Question: I have some problems with my excel VBA code, it does not work and yes, I do not know why...

I want to add each Record number once in a collection. My code looks like this:
'''
For i = 1 To lo.ListRows.Count
Count = 1
Do While recordList.Count >= Count
recordFound = False
If lo.ListColumns("Record").DataBodyRange.Rows(i) = recordList(Count) Then
recordFound = True
End If
If recordFound = False Then
recordList.Add (lo.ListColumns("Record").DataBodyRange.Rows(i))
End If
Count = Count + 1
Loop
Next
'''
What it does now, it returns empty collection...
Whould be great if you could help me guys!
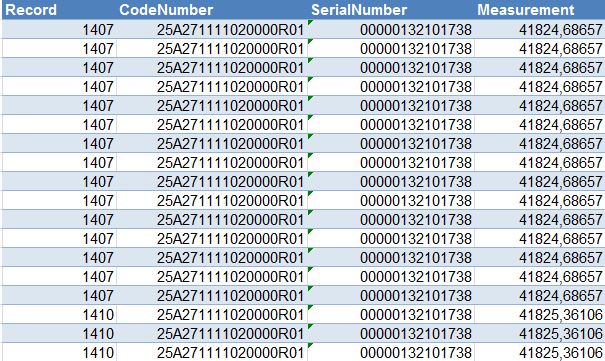
Answer: There is no real need to test the Collection to see if the item exists if you give it a key.
You can code something like:
'''
On Error Resume Next
For I = 1 To lo.ListRows.Count
With lo.ListColumns("Record").DataBodyRange.Rows(I)
RecordList.Add Item:=.Value, Key:=CStr(.Value)
End With
Next I
On Error GoTo 0
'''
Adding an item with the same key will cause the operation to be rejected. If you are concerned about other errors than the duplicate key error, you can always check the error number in the inline code and branch depending on the results.